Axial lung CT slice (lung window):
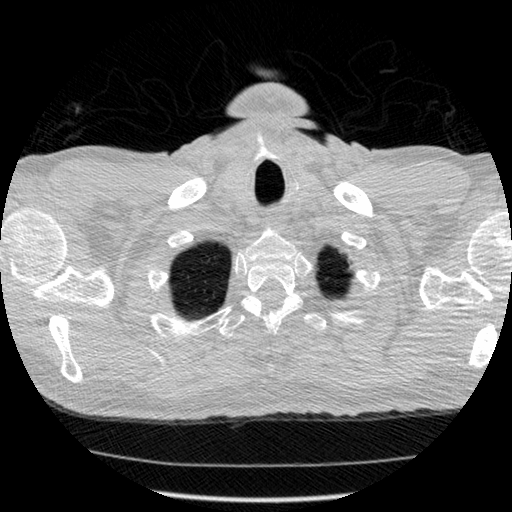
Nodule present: no